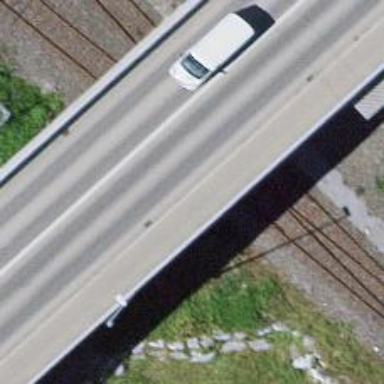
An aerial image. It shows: Sidewalk on bridge.